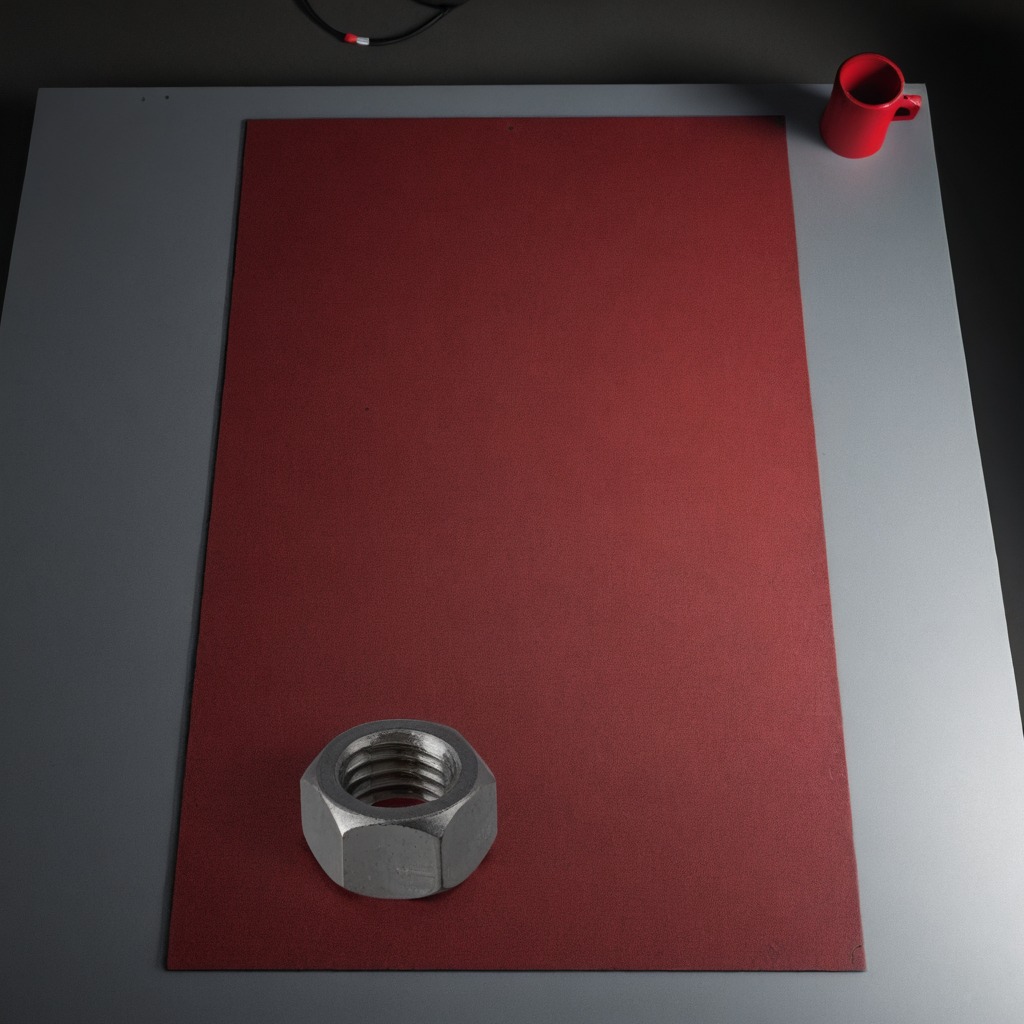
A metal nut lies on the tabletop.